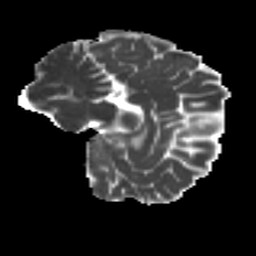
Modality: MD
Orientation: sagittal
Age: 23
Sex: female
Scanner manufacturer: ge
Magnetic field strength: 3 T
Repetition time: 7.8 s
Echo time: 0.0606 s